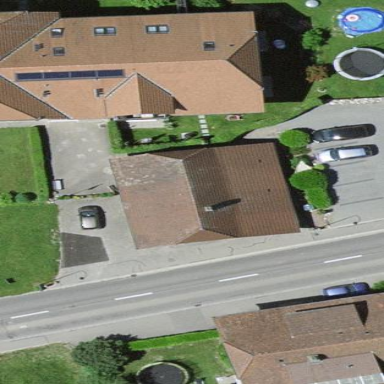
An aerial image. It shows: Garage building.